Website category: university
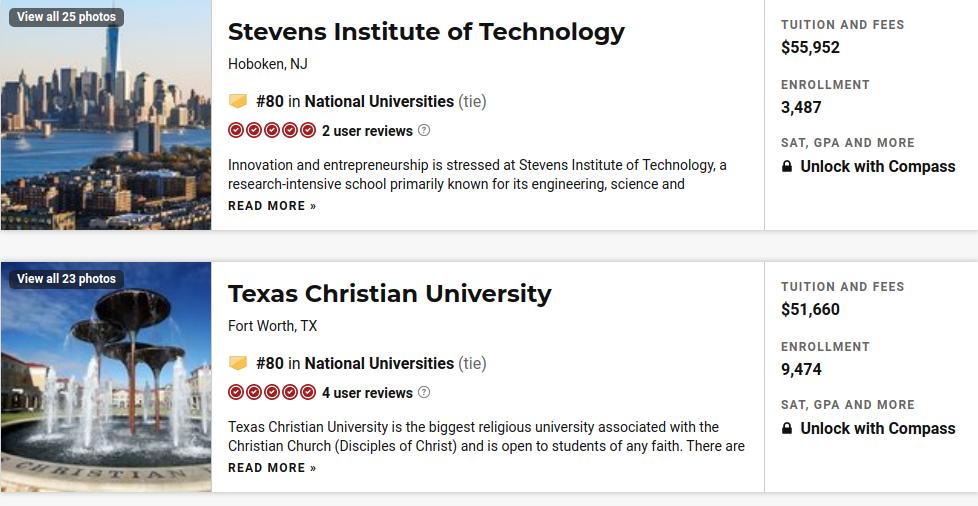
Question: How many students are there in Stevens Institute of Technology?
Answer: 3,487

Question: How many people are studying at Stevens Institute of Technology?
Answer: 3,487

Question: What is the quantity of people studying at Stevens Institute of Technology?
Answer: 3,487

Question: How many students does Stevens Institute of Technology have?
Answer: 3,487

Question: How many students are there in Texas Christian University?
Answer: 9,474

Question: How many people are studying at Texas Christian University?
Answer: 9,474

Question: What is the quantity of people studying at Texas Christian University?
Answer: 9,474

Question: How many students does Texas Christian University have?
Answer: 9,474

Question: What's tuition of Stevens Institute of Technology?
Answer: $55,952

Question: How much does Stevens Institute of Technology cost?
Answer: $55,952

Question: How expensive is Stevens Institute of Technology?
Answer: $55,952

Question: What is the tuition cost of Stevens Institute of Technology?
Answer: $55,952

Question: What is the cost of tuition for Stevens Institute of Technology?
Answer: $55,952

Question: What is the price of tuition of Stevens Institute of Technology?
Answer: $55,952

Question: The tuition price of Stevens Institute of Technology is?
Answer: $55,952

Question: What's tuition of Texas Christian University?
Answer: $51,660

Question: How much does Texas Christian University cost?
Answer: $51,660

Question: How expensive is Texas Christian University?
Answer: $51,660

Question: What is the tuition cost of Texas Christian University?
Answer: $51,660

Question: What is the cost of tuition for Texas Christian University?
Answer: $51,660

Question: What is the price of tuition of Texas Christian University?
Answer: $51,660

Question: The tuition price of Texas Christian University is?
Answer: $51,660

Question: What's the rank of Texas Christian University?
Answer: #80

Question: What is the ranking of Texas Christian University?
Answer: #80

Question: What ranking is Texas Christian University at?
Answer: #80

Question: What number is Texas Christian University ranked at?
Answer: #80

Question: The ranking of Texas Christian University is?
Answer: #80

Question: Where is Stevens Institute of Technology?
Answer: Hoboken, NJ

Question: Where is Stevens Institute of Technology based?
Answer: Hoboken, NJ

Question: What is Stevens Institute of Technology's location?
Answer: Hoboken, NJ

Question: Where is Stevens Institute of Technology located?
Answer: Hoboken, NJ

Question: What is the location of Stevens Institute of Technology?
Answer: Hoboken, NJ

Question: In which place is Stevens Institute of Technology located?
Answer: Hoboken, NJ

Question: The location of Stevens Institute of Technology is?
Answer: Hoboken, NJ

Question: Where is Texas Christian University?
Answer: Fort Worth, TX

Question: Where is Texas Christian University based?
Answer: Fort Worth, TX

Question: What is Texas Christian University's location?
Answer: Fort Worth, TX

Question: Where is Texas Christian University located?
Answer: Fort Worth, TX

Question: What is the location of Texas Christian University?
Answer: Fort Worth, TX

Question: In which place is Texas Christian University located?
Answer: Fort Worth, TX

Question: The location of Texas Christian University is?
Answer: Fort Worth, TX

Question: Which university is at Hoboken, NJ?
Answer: Stevens Institute of Technology

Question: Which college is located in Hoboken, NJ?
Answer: Stevens Institute of Technology

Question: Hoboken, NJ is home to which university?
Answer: Stevens Institute of Technology

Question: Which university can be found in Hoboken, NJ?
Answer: Stevens Institute of Technology

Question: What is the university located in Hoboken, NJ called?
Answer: Stevens Institute of Technology

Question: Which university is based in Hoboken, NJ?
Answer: Stevens Institute of Technology

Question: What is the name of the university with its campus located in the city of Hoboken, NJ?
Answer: Stevens Institute of Technology

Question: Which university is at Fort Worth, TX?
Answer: Texas Christian University

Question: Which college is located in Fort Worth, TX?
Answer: Texas Christian University

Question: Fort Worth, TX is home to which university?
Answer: Texas Christian University

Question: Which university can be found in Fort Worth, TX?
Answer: Texas Christian University

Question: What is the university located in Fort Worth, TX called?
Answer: Texas Christian University

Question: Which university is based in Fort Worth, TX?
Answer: Texas Christian University

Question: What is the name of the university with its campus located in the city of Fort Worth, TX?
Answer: Texas Christian University